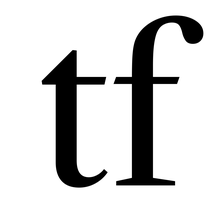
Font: LibreCaslonText_Regular